RGB frame:
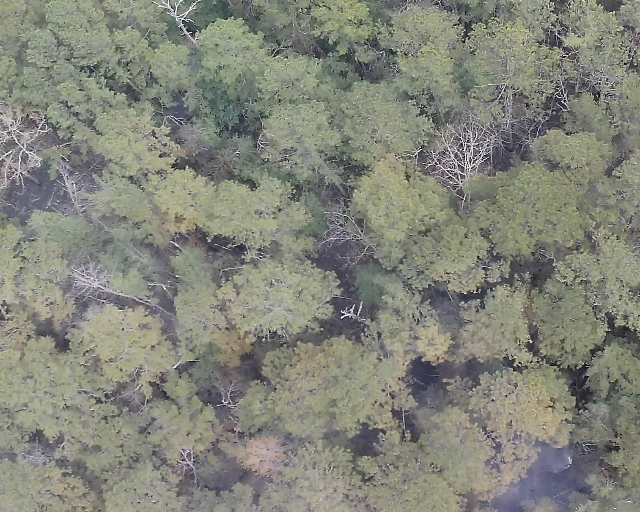
Thermal frame:
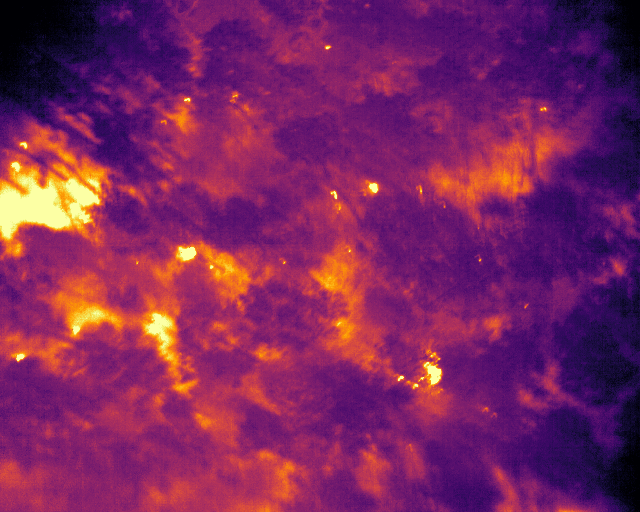
Captured: 2026-02-26 03:07:18
Pixels at or above 80 °C: 12 (fraction of frame: 3.662109375e-05)